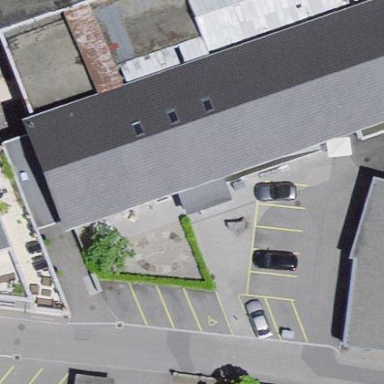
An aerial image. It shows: Commercial building.